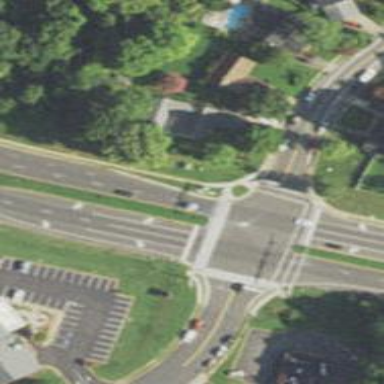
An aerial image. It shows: Marked crossing on the road.